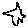
Label: star